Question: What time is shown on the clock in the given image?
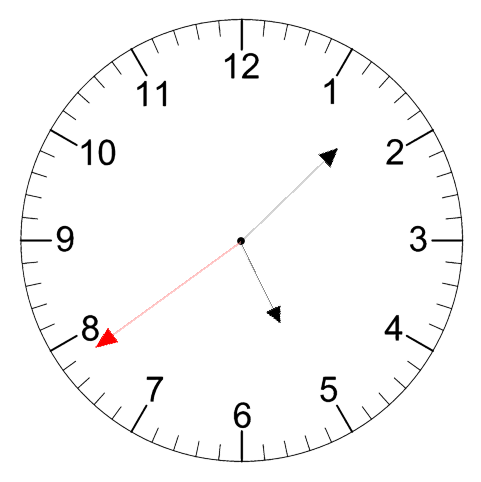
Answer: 05:07:39